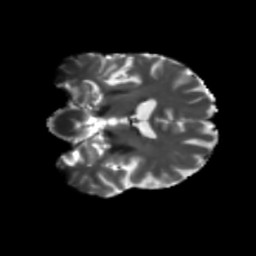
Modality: T2w
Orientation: coronal
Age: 70
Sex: male
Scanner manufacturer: siemens
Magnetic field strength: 3 T
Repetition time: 5.25 s
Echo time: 0.08 s